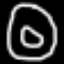
Label: donut